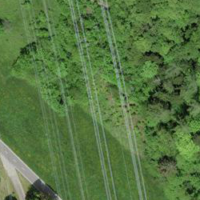
EUNIS habitat code: 44
Species observed at this site:
Melittis melissophyllum